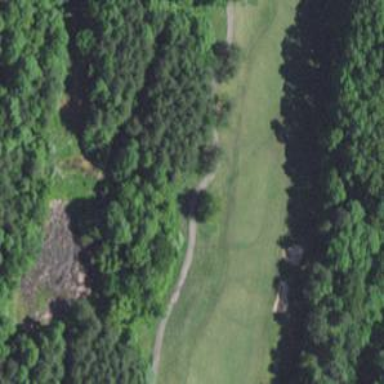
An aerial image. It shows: Golf fairway in the image.